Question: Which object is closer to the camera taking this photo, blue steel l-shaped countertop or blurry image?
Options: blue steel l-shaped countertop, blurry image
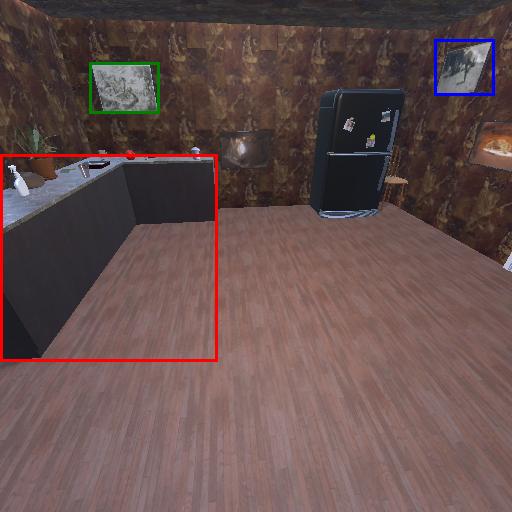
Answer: blue steel l-shaped countertop